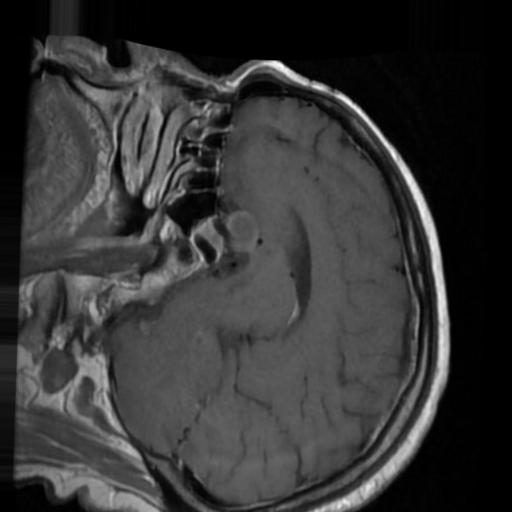
Label: brain_tumor